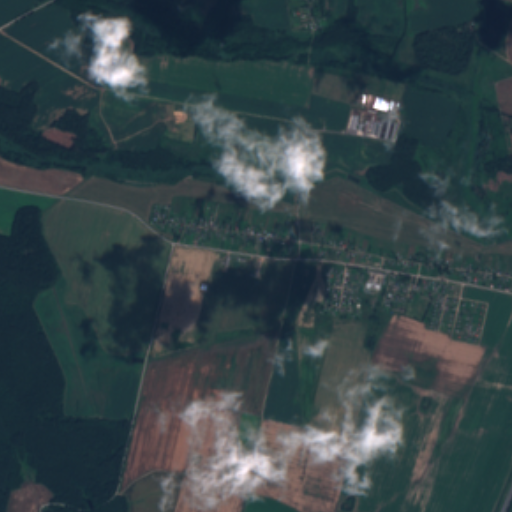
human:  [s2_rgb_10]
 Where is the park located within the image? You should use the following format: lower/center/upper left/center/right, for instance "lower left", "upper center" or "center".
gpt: The park is located in the center right of the image.
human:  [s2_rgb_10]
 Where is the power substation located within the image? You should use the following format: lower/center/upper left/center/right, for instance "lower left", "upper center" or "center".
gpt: The power substation is located in the center of the image.
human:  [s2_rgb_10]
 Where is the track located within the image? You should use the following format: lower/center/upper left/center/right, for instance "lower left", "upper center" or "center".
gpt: There is no track in the image.